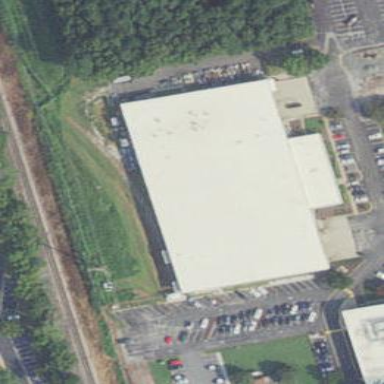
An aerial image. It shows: Building that houses car shop.